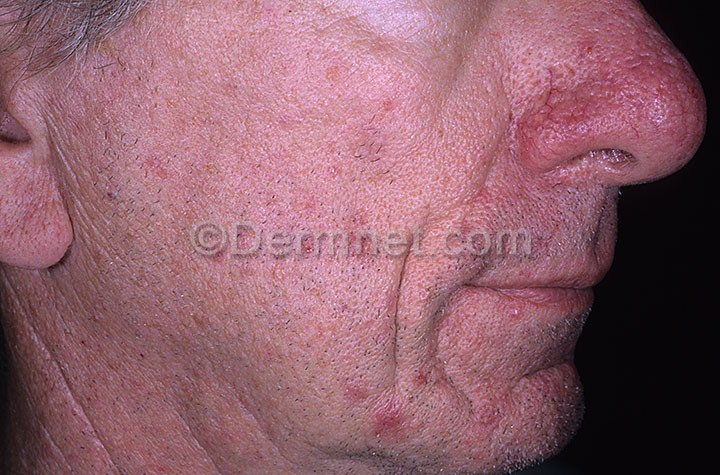
Disease: Acne and Rosacea Photos